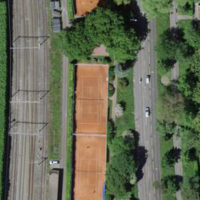
EUNIS habitat code: 53
Species observed at this site:
Ostrya carpinifolia
Juncus tenuis
Melilotus officinalis
Aegopodium podagraria